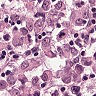
Metastatic tissue present: yes